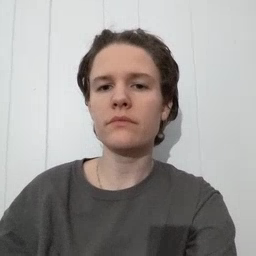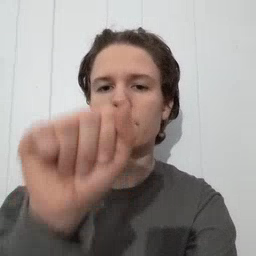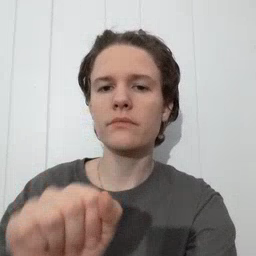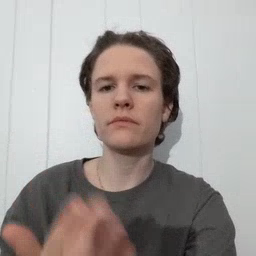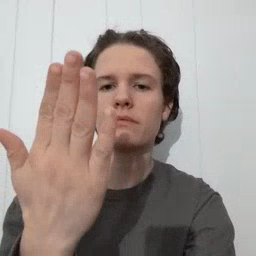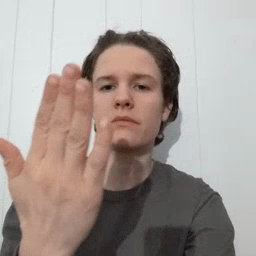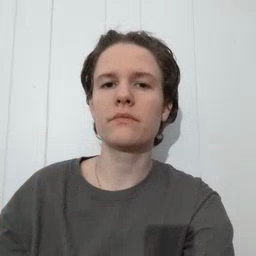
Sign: mitten